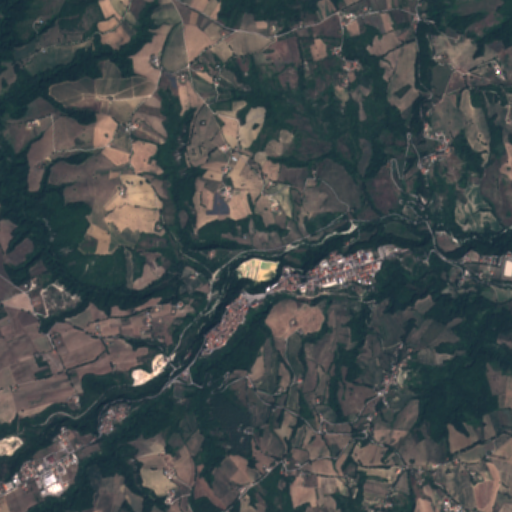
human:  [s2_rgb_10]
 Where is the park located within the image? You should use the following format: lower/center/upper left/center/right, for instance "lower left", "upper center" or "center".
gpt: The park is located in the center right of the image.
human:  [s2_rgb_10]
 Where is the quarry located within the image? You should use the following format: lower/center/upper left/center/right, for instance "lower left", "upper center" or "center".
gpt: The quarry is located in the lower left of the image.
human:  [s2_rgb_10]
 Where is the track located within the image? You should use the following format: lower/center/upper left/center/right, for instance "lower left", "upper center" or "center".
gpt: There is no track in the image.